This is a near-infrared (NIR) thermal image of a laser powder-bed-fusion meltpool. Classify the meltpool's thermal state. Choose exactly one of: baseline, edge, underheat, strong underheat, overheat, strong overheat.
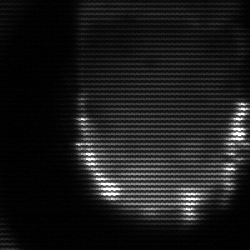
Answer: baseline